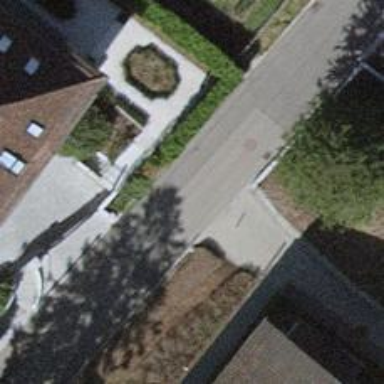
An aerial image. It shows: Smooth asphalt road in residential area.